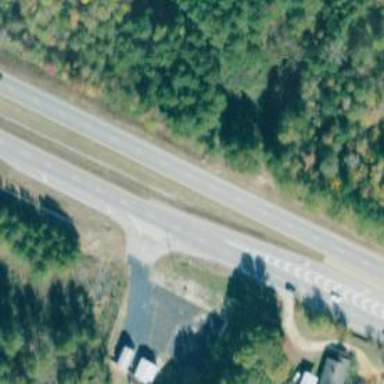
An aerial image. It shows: Asphalt trunk highway classified as expressway.